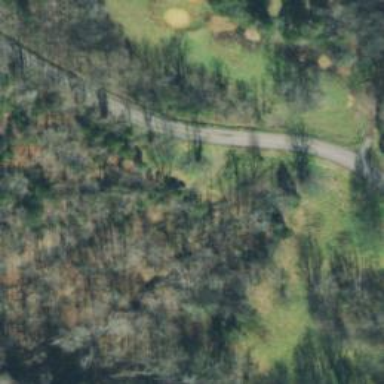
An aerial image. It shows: Unclassified road.